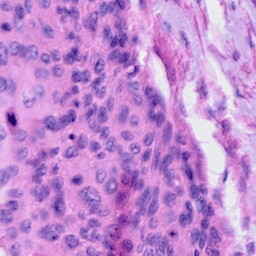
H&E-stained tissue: Cervix